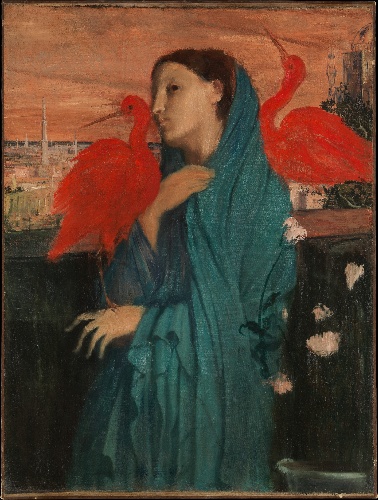
Title: Young Woman with Ibis
Artist: Edgar Degas
Artist bio: French, Paris 1834–1917 Paris
Date: 1857–58; reworked 1860–62
Object type: Painting
Classification: Paintings
Medium: Oil on canvas
Dimensions: 39 3/8 x 29 1/2 in. (100 x 74.9 cm)
Department: European Paintings
Credit line: Gift of Stephen Mazoh and Purchase, Bequest of Gioconda King, by exchange, 2008
Accession year: 2008
Repository: Metropolitan Museum of Art, New York, NY
Tags: Birds|Women|Rome